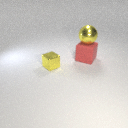
large red rubber cube below large yellow metal sphere